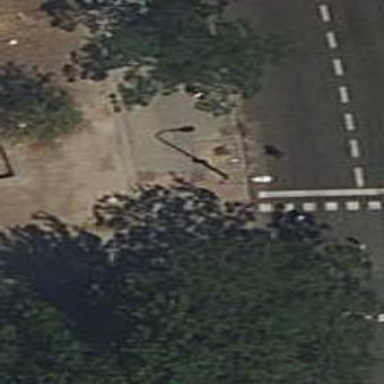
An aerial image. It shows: Sidewalk made of paving stones.